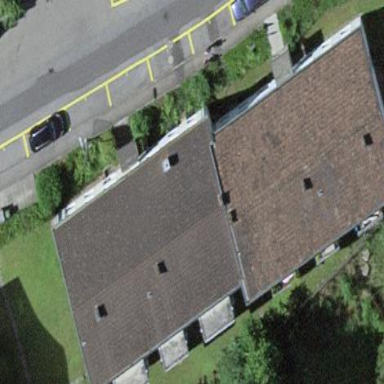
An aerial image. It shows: Residential building.